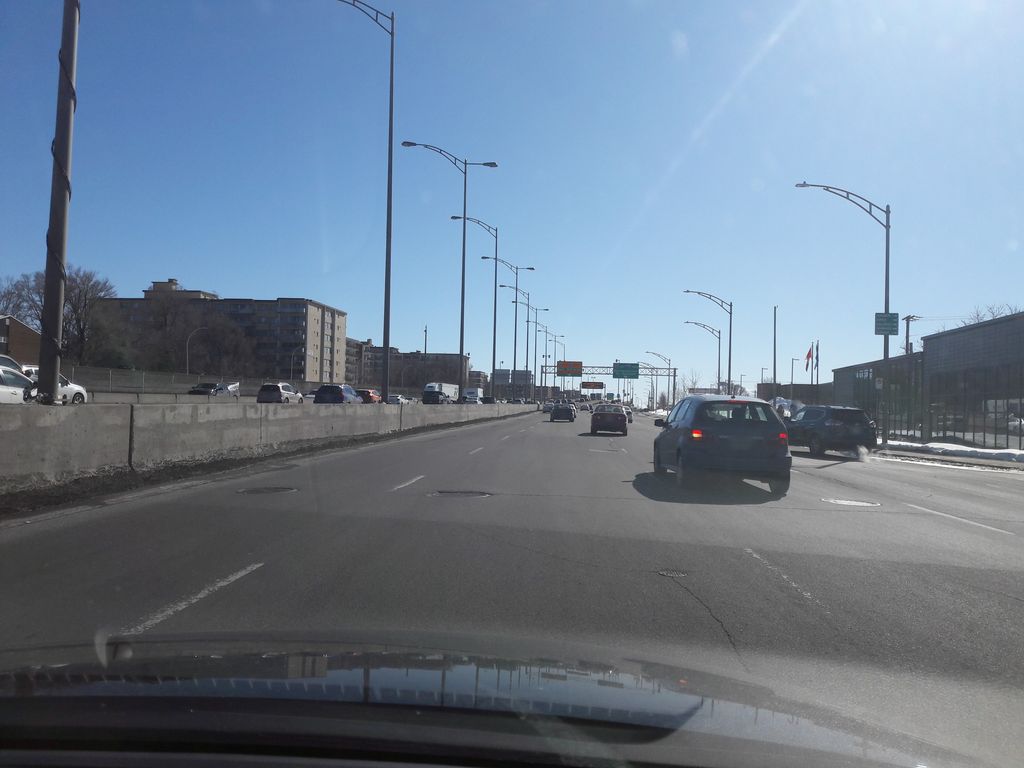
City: montreal